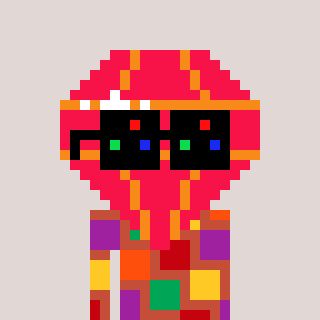
a pixel art character with square black sunglasses, a red diamond-shaped head and a rust-colored body on a warm background